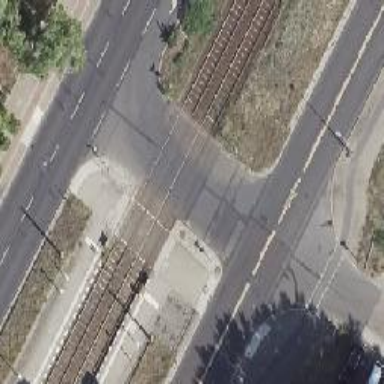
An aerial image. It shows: Uncontrolled footway crossing with pedestrian island.